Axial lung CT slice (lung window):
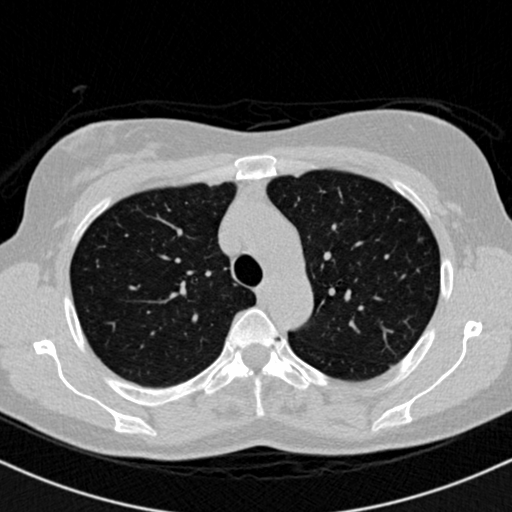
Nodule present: no